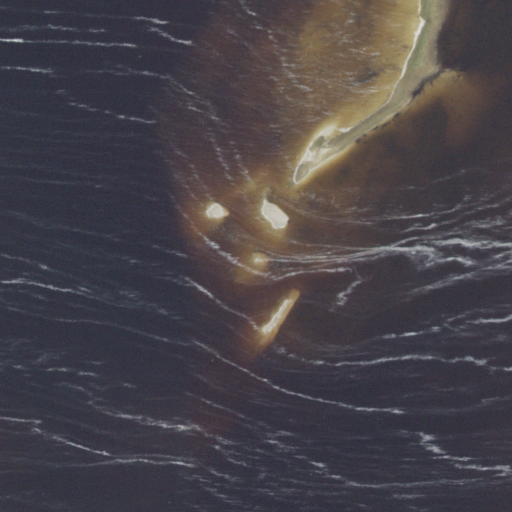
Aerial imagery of cape in Florida named Rock Point containing open water and herbaceous wetlands